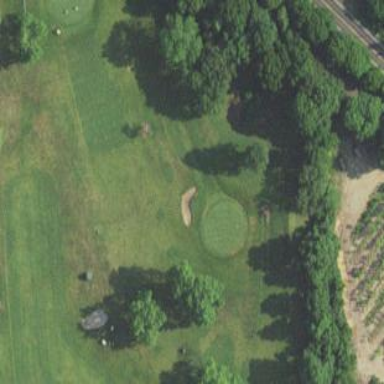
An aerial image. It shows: Golf fairway surrounded by grass.